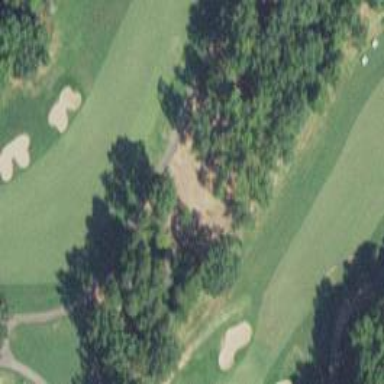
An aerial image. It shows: Path for both road and golf.